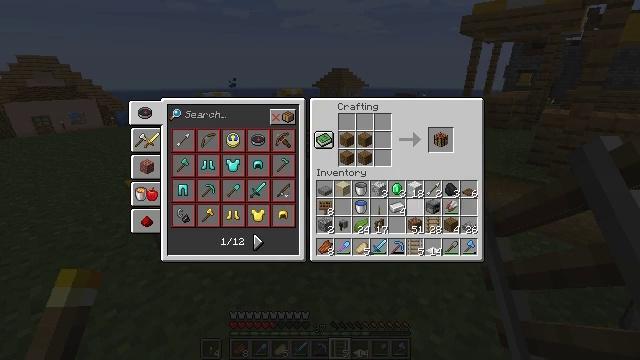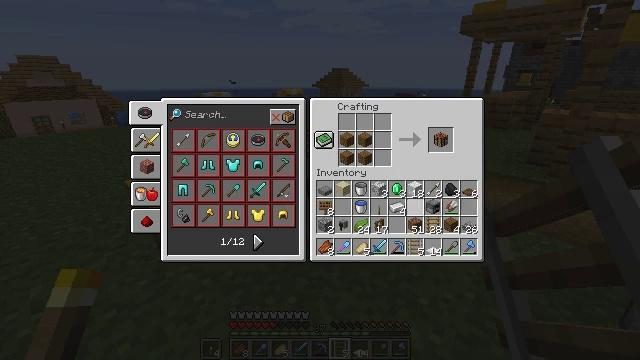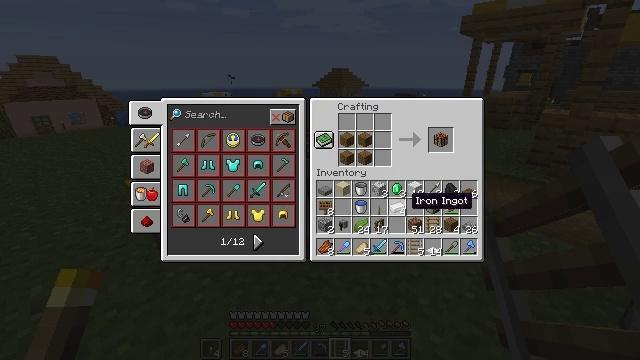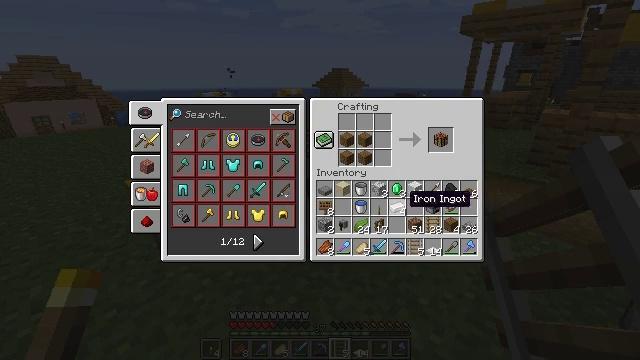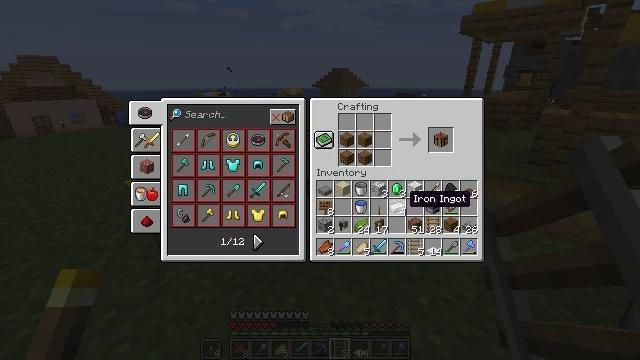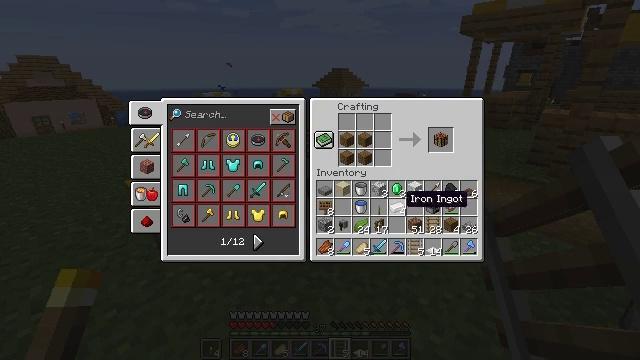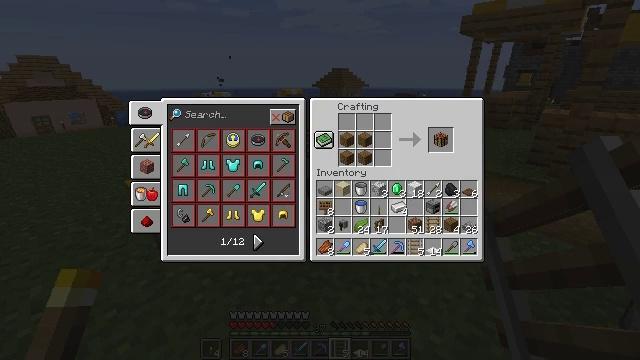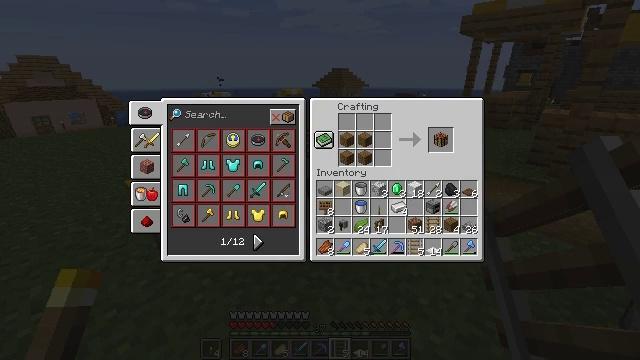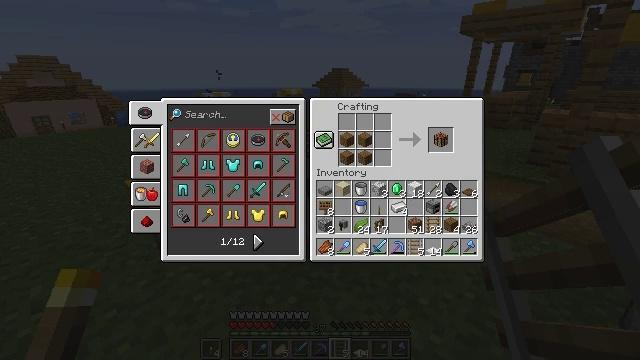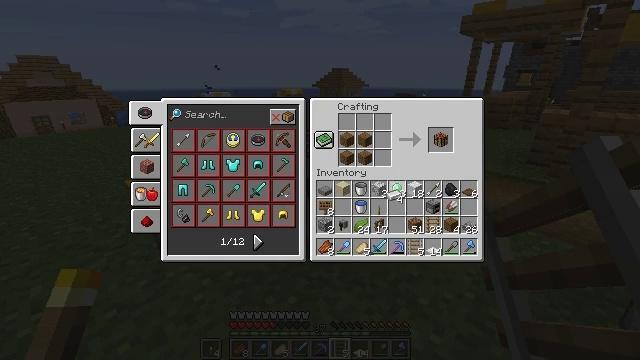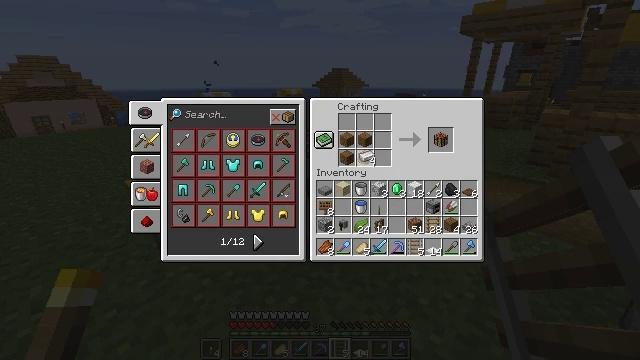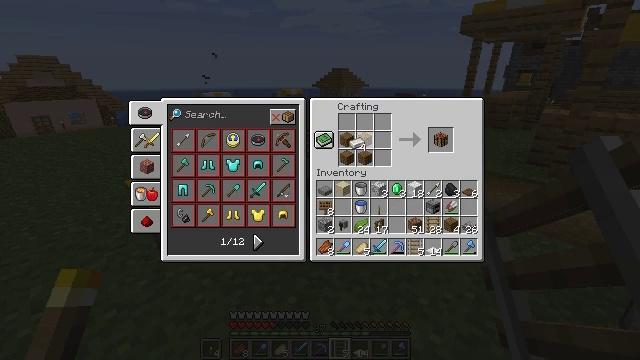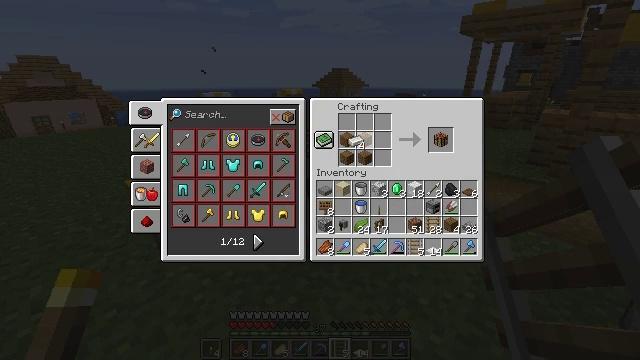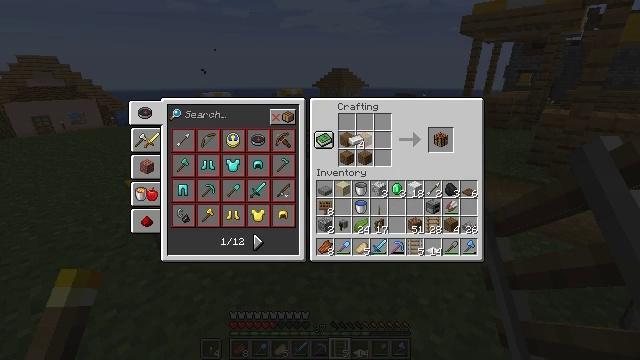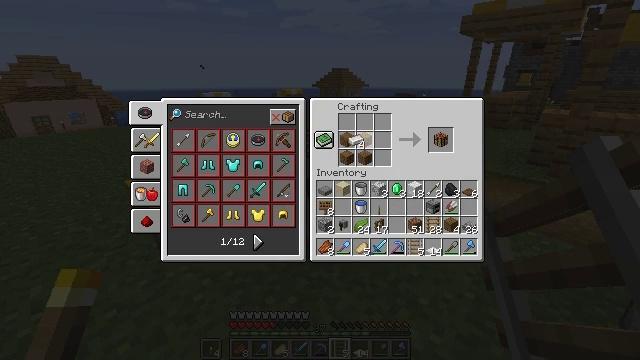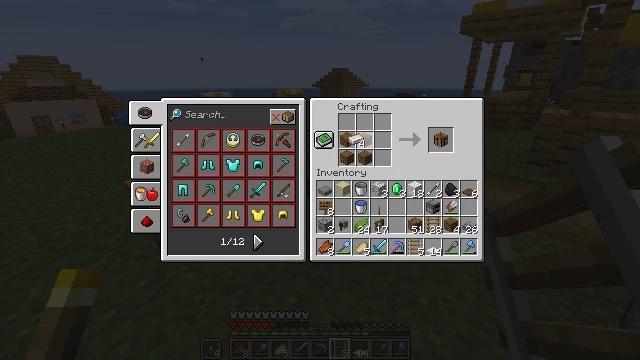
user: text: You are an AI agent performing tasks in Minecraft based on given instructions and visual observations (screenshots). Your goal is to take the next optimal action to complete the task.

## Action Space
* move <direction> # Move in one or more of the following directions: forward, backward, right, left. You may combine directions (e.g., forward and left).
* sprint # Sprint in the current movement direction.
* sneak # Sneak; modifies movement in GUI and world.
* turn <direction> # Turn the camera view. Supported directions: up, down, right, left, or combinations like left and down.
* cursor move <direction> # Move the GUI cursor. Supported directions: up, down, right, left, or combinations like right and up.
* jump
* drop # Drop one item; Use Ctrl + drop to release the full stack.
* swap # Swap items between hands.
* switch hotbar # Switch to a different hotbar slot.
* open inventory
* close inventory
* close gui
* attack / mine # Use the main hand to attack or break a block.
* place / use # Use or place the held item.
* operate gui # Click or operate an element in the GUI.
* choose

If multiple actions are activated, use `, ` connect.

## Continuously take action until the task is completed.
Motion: motion action
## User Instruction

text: Put the required items in the crafting grid to get a smithing table.
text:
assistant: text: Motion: no_op
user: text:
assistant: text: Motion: no_op
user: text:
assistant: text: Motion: no_op
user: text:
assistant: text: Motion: no_op
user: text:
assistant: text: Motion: no_op
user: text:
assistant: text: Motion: operate gui
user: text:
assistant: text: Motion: operate gui
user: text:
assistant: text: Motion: operate gui
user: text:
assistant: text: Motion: cursor move up
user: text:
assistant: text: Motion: cursor move left and up
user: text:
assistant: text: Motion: cursor move left and up
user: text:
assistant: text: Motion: no_op
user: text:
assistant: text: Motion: no_op
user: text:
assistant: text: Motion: no_op
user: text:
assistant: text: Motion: no_op
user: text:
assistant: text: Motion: no_op
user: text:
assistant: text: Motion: no_op
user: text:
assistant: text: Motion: no_op
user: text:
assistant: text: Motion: no_op
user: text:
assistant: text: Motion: no_op
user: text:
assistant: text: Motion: no_op
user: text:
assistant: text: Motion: no_op
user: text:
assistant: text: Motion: no_op
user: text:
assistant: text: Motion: no_op
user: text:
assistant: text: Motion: choose
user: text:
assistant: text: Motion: choose
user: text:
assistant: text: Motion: choose
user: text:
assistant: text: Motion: choose
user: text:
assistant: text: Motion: choose
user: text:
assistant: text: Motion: choose